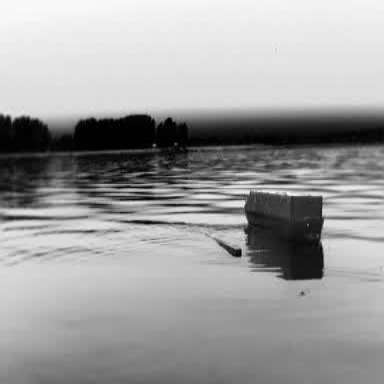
There is a fishing_boat in the infrared image.